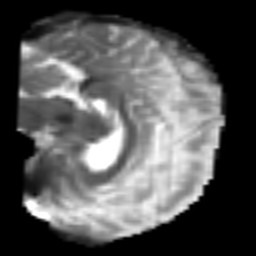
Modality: T2w
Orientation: sagittal
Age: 46
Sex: male
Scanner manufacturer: siemens
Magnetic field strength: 3 T
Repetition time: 4.999 s
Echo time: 0.07946 s